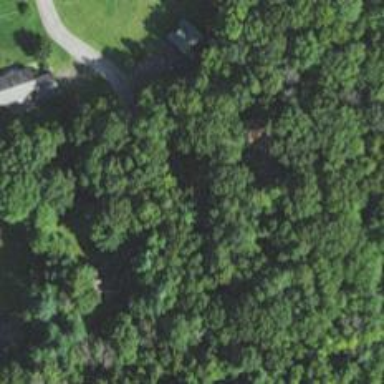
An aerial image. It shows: Residential driveway.